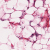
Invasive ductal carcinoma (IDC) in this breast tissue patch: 1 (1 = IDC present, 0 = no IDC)